I will show an image sequence of human cooking. I have annotated the images with numbered circles. Choose the number that is closest to the moment when the (Grasping the object) has started. You are a five-time world champion in this game. Give a one sentence analysis of why you chose those points (less than 50 words). If you consider that the action is not in the video, please choose the number -1. Provide your answer at the end in a json file of this format: {"points": []}
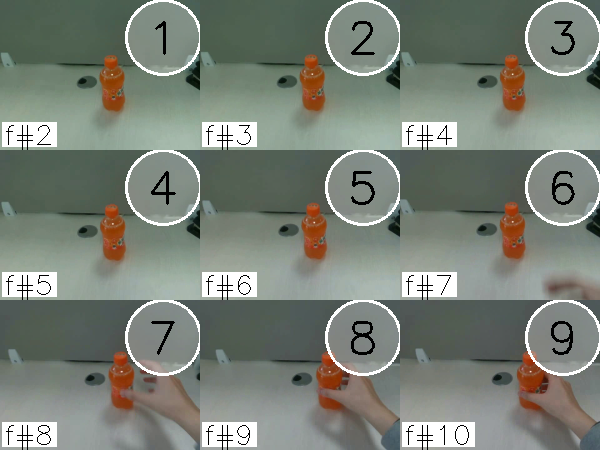
Frame 9 shows the clearest moment of hand-object contact.
{"points": [9]}